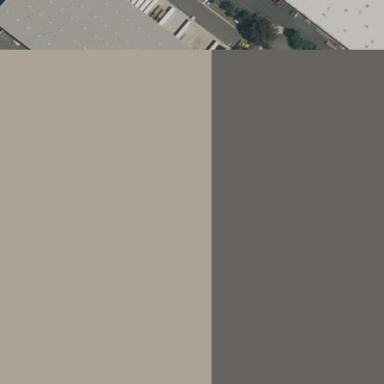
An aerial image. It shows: Warehouse.